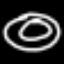
Label: donut